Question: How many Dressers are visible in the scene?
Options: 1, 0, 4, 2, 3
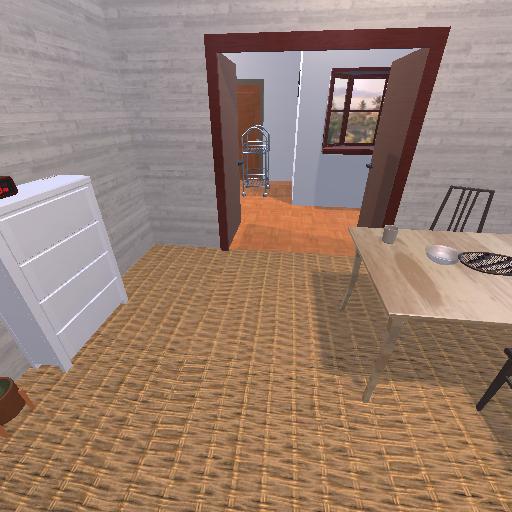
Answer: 1